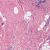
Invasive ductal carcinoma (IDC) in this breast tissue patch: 1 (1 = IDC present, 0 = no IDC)